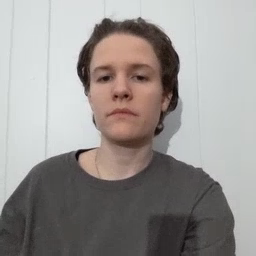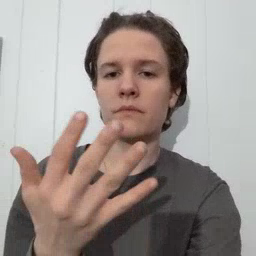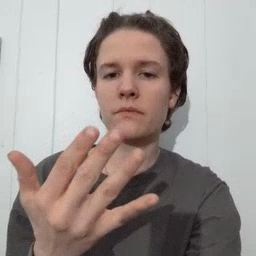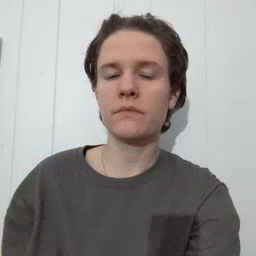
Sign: finger